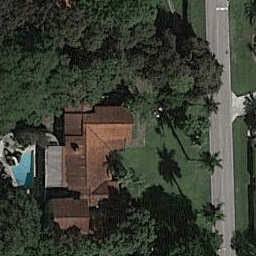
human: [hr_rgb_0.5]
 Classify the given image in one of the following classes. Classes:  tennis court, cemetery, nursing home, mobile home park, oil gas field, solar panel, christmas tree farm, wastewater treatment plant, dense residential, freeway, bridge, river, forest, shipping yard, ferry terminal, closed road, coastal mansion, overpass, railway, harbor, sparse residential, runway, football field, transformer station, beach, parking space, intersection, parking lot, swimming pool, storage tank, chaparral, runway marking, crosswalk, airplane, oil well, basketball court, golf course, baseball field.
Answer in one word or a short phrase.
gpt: sparse residential